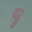
Label: 9